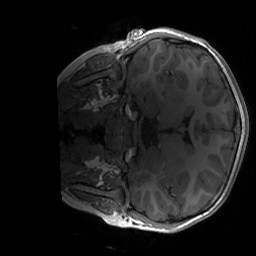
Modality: T1w
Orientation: coronal
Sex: male
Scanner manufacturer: siemens
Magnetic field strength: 3 T
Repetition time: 1.9 s
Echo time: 0.00243 s